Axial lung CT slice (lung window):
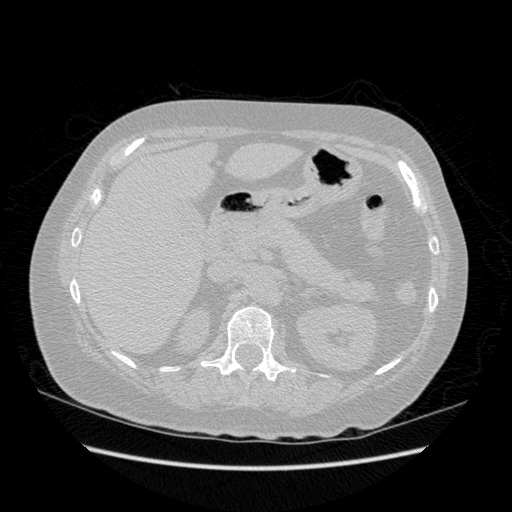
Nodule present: no